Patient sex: M
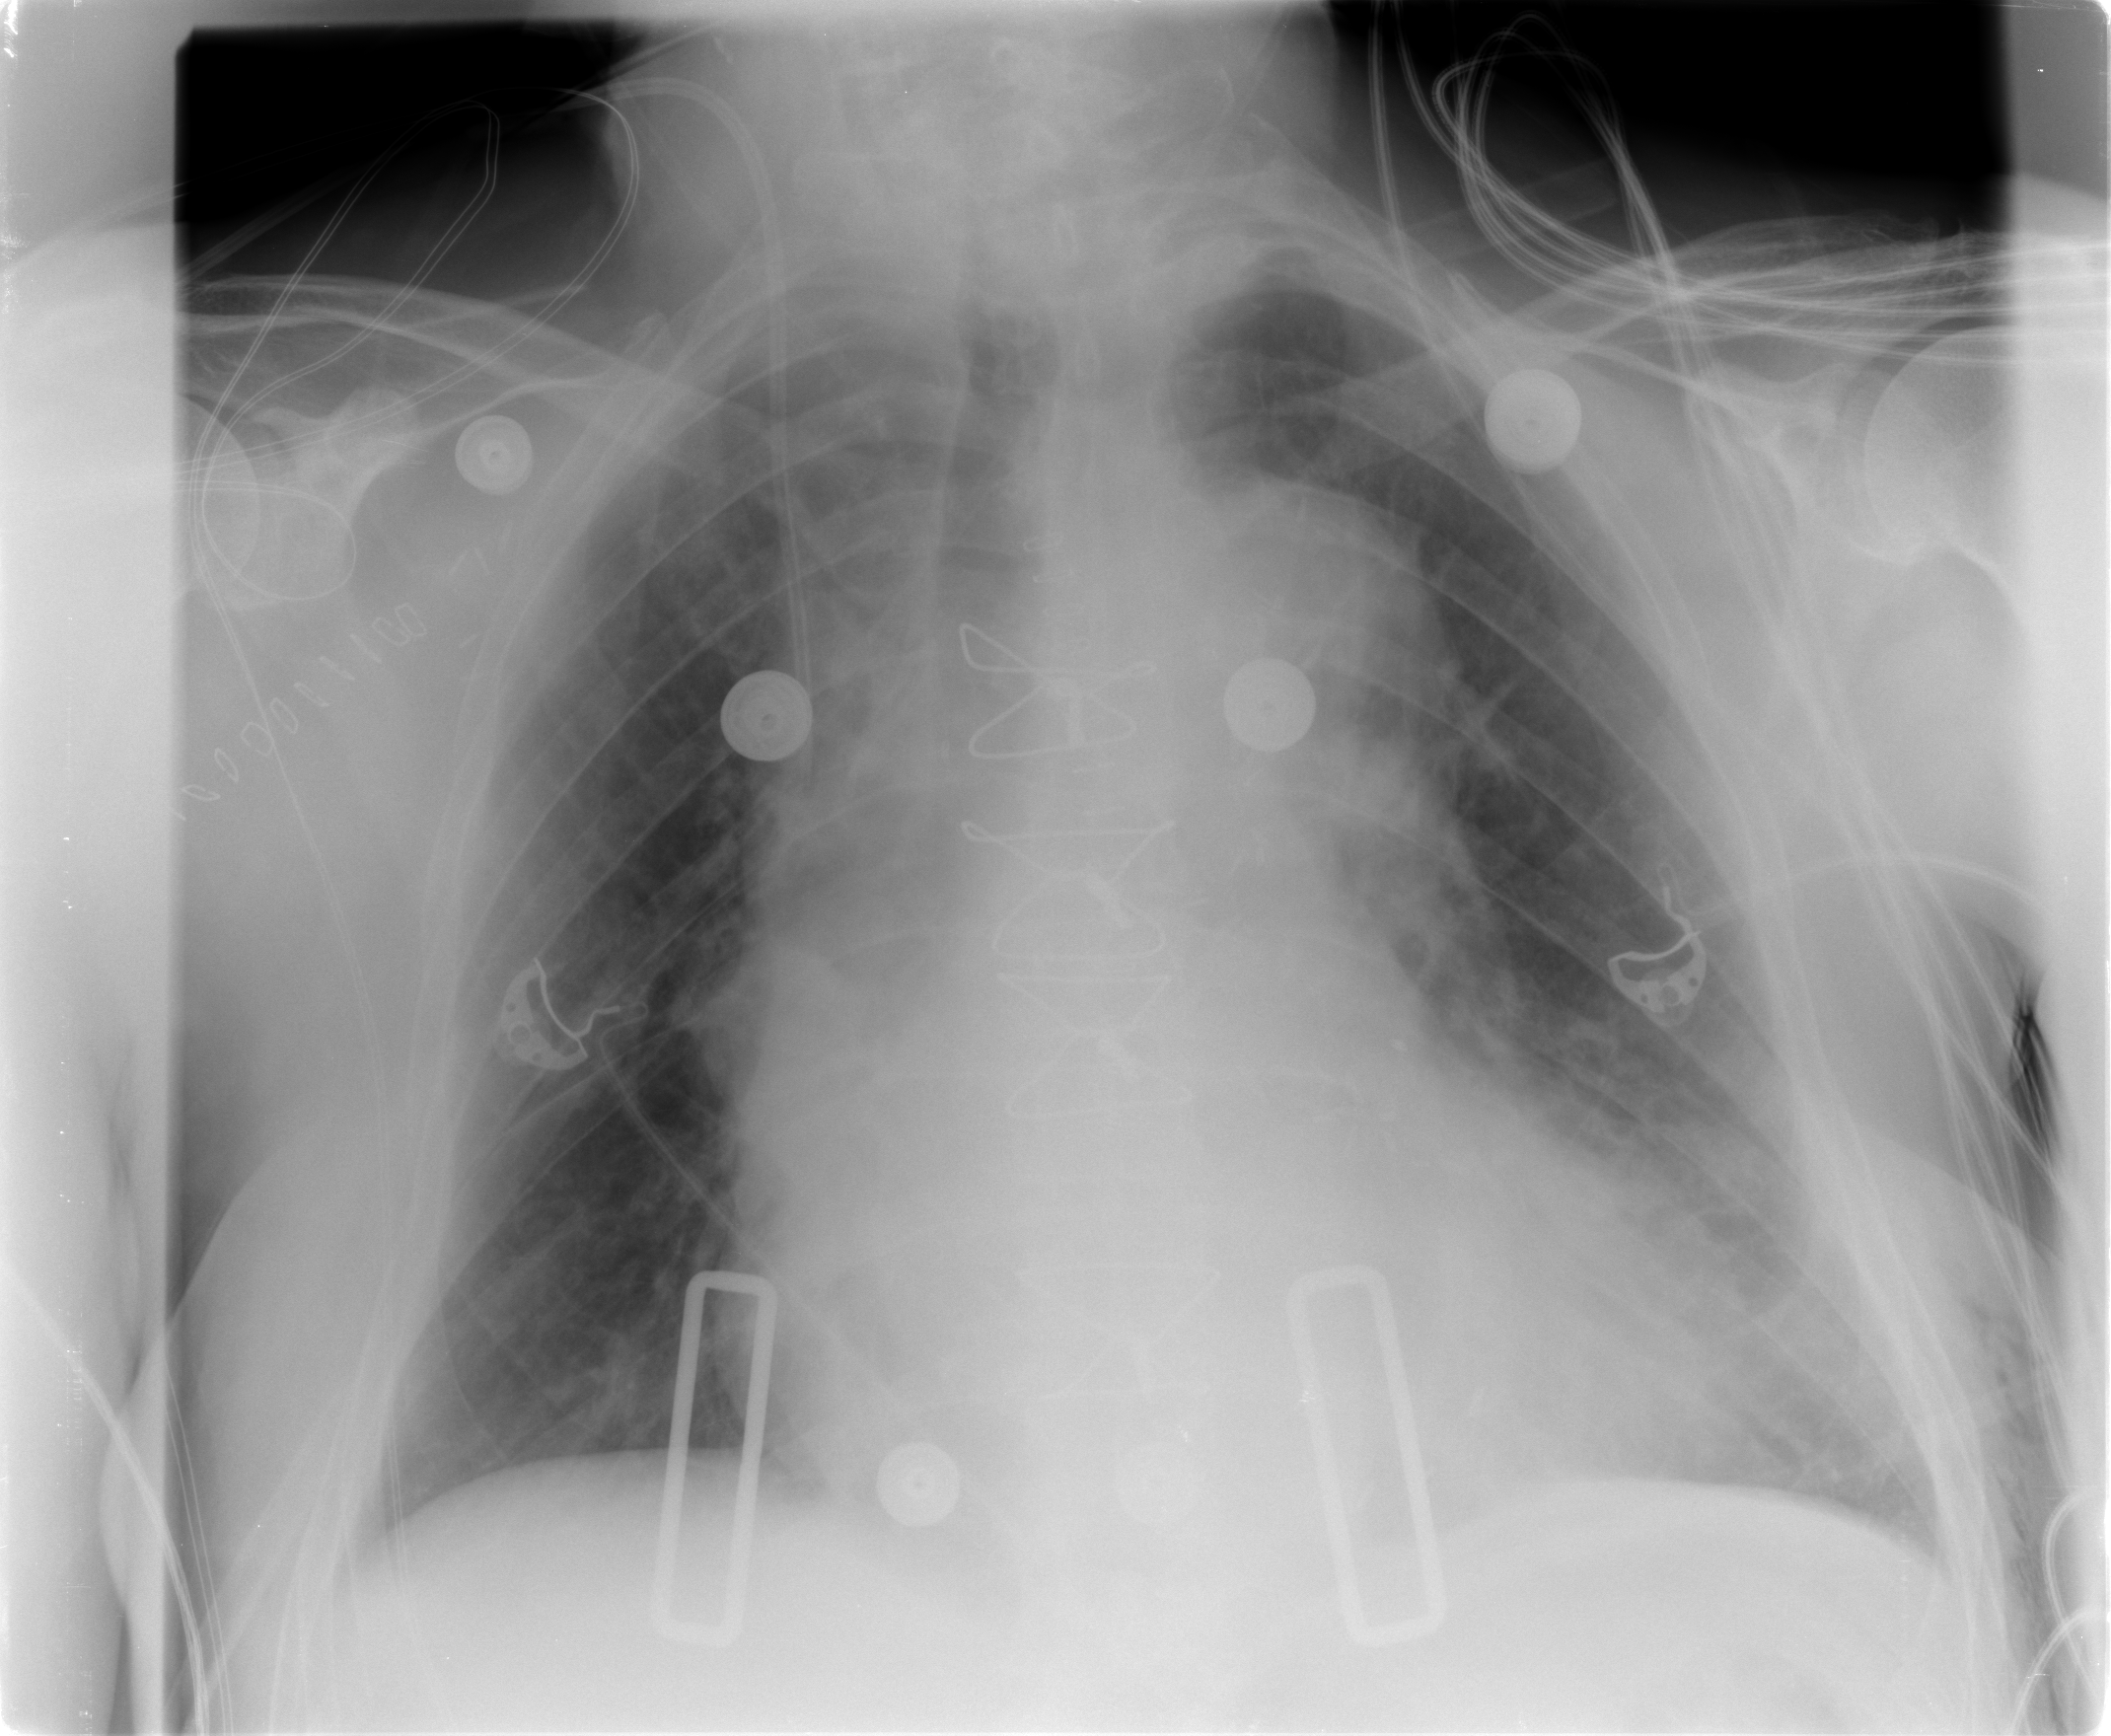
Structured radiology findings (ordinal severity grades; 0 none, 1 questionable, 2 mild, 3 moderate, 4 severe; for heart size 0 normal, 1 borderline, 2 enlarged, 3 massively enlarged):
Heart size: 2
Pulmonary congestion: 0
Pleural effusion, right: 0
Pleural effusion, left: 0
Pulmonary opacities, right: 0
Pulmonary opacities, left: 0
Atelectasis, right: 0
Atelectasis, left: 2